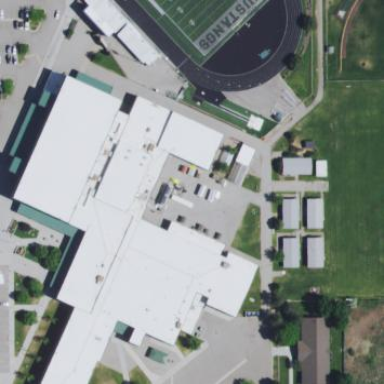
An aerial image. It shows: School building.